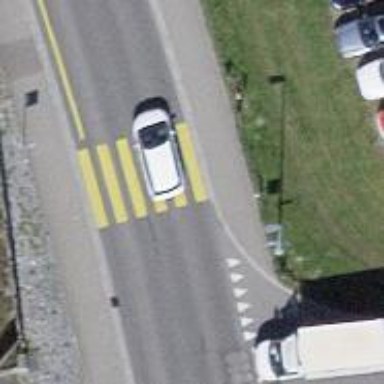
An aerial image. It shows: Uncontrolled zebra crossing with zebra markings.